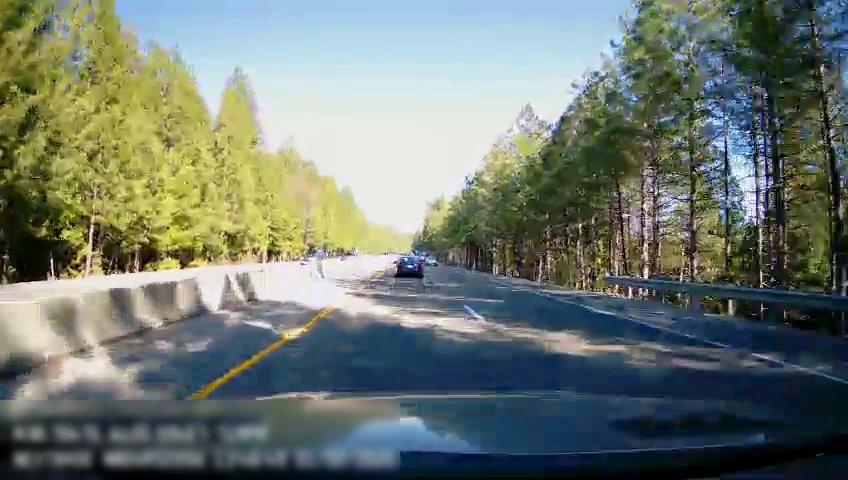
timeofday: Day
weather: Sunny
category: Drivable Space
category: Drivable Space
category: Vehicles | Car
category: Vehicles | Car
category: Lanes | Current Lane
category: Lanes | Current Lane
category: Lanes | Alternate Lane